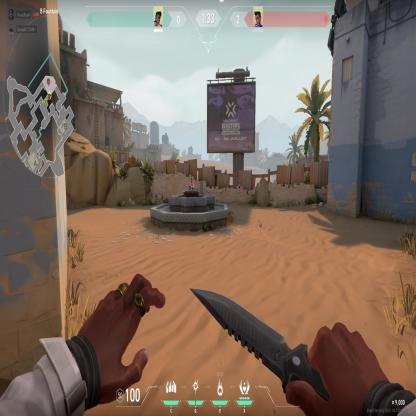
Label: enemy